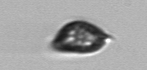
Label: Prorocentrum_triestinum